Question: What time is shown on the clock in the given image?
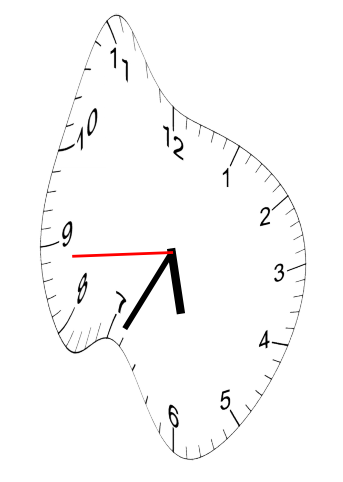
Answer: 05:34:44